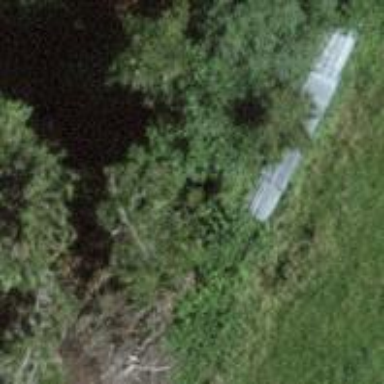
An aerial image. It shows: Hedge barrier.